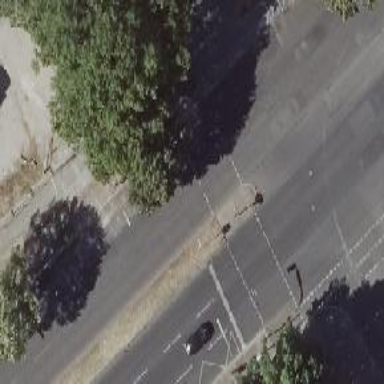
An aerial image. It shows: Road crossing with traffic signals.